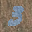
Label: 3